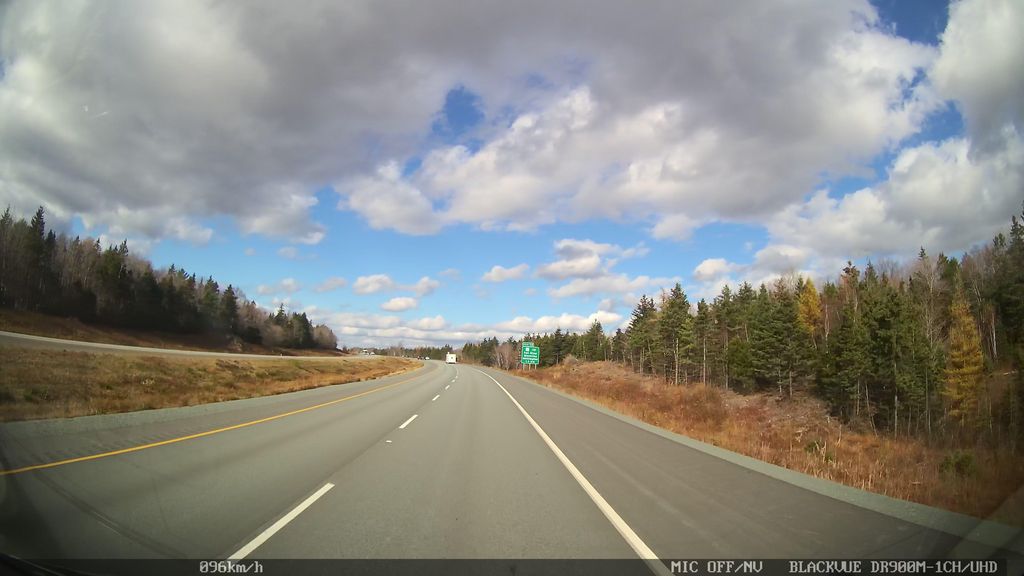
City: halifax